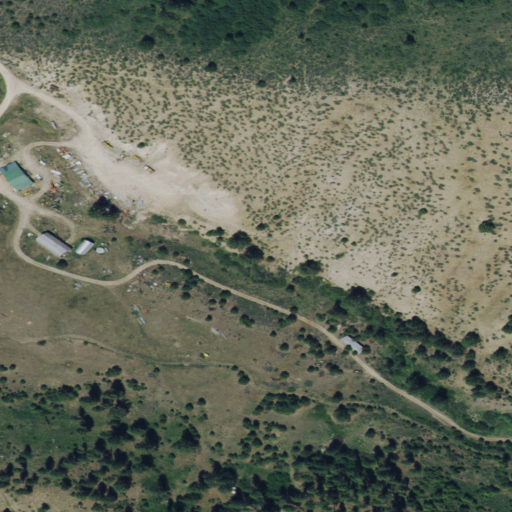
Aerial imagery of valley in Idaho named Star Gulch containing shrub, evergreen forest, grassland, and open development